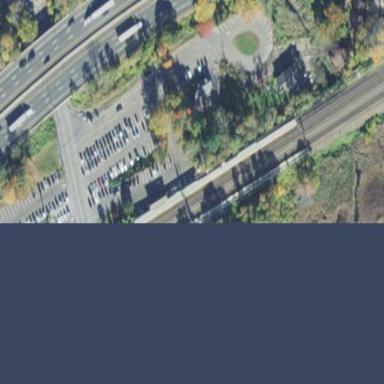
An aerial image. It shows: Platform for public transport and railway services.